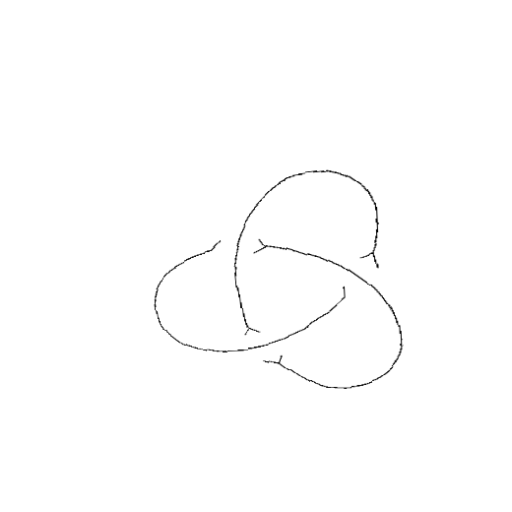
Crossing number: 3